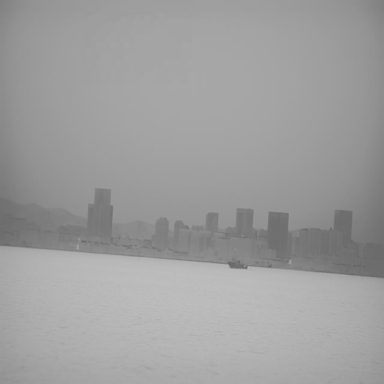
There is a bulk_carrier in the infrared image.